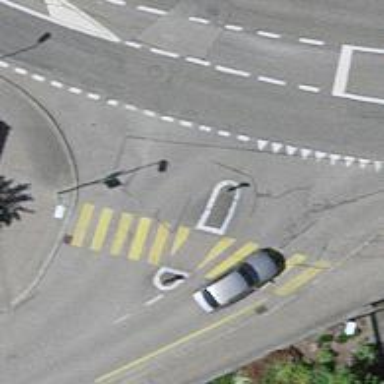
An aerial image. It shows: Marked road crossing with pedestrian island.